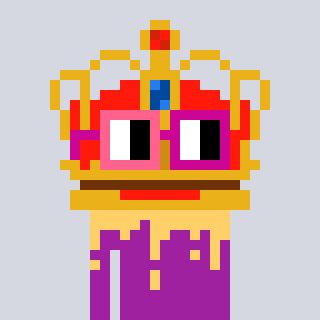
a pixel art character with square pink and red glasses, a crown-shaped head and a magenta-colored body on a cool background